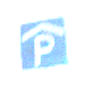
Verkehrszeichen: Parkhaus
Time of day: MorningAfternoon
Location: Outdoor (Suburban)
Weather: PartlyCloudy
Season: NotSpecified
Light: Natural